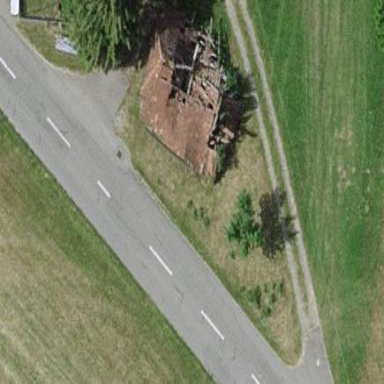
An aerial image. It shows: Rural barn.